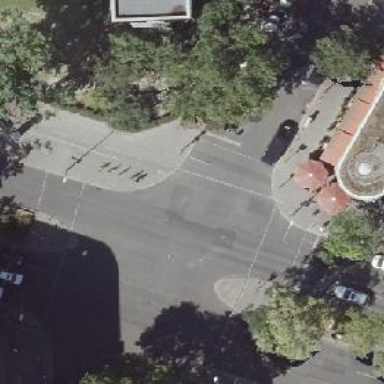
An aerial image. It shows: Cycleway crossing with traffic signals.